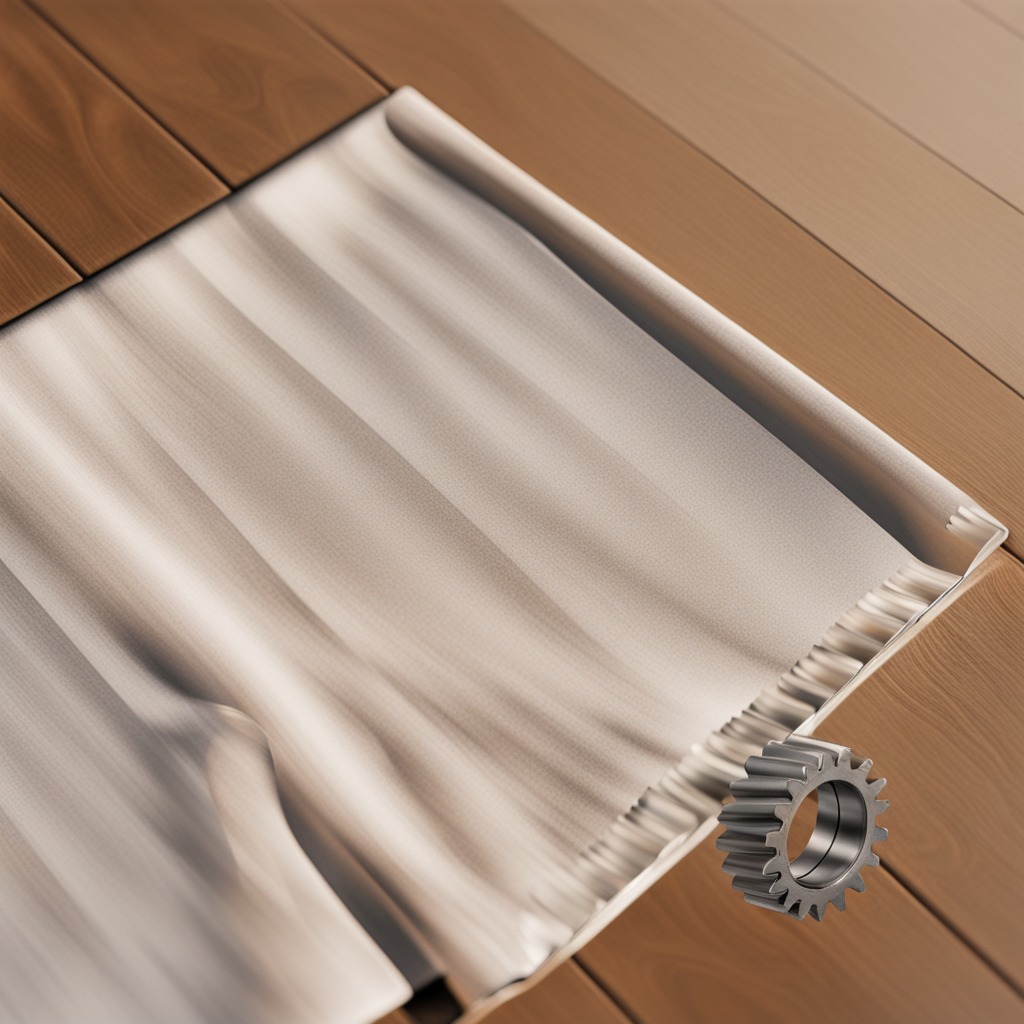
A steel gear with teeth is lying on the wooden table in an outdoor workshop.